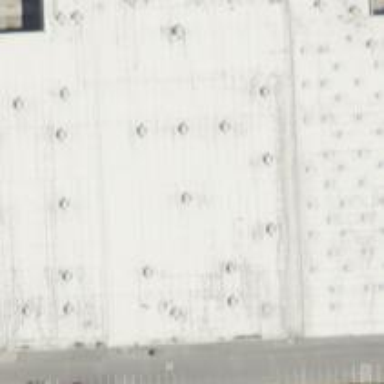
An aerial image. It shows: Retail building housing supermarket.